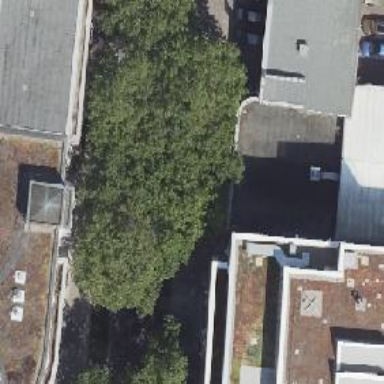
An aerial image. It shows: Deciduous tree with broadleaved leaves.